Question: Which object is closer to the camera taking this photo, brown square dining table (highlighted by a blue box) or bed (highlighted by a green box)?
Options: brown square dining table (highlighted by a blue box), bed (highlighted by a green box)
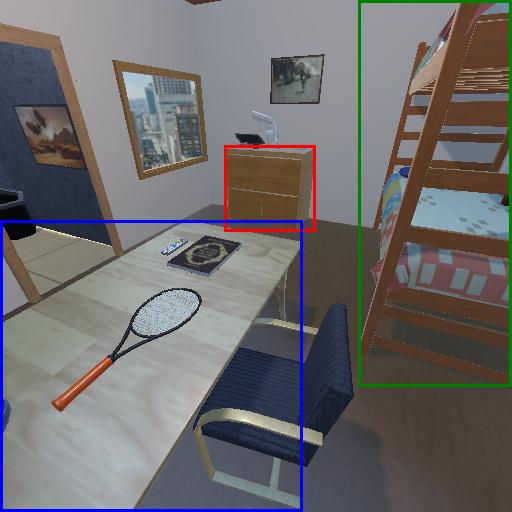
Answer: brown square dining table (highlighted by a blue box)